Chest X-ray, PA view. Patient: 32 years old, sex M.
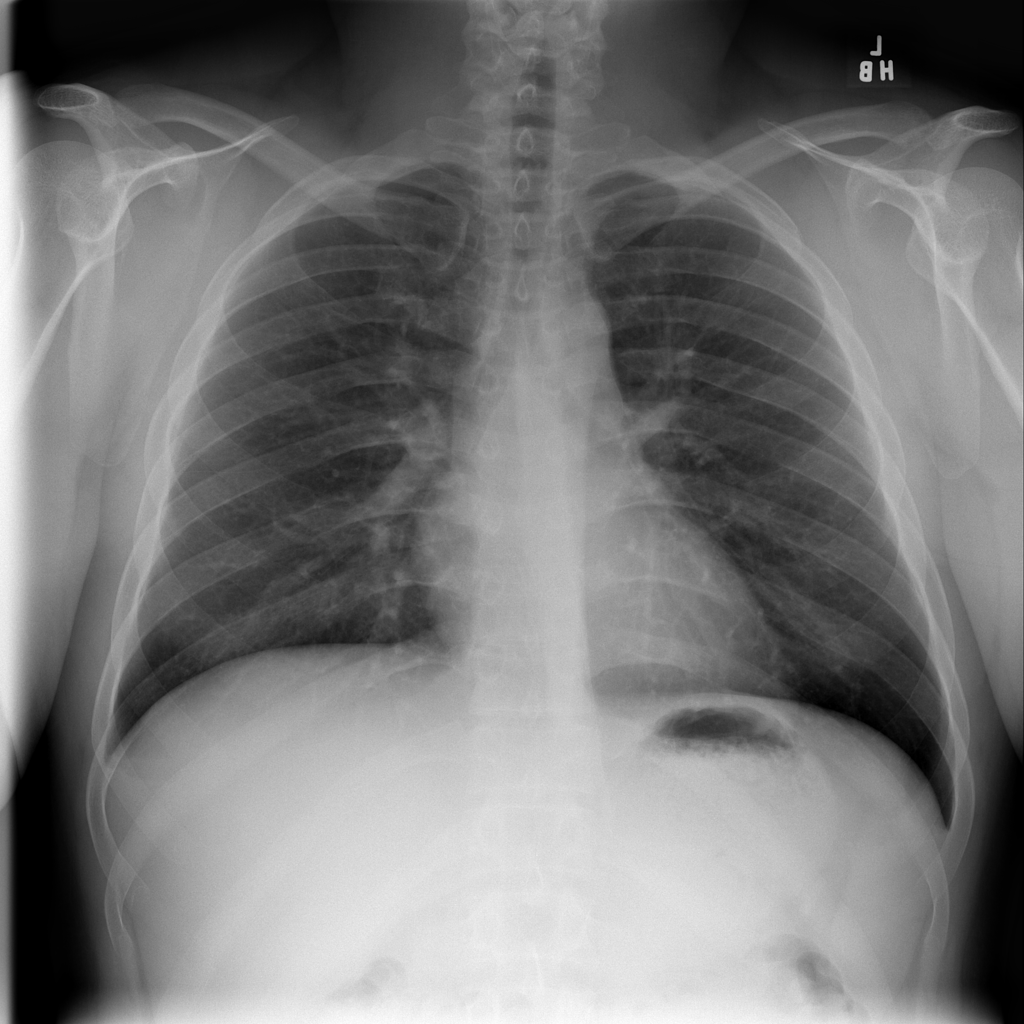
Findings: No Finding